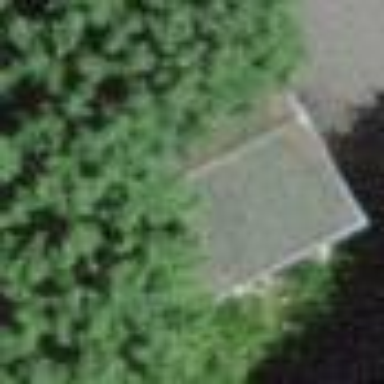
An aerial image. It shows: Garage building.